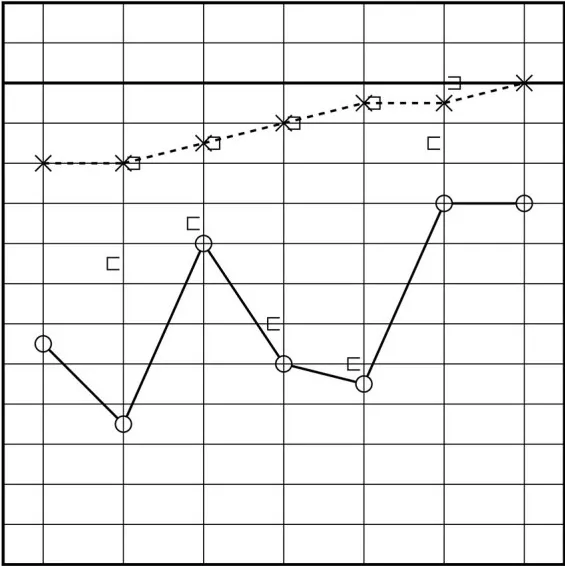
Postoperative audiogram. The 1-month postoperative audiogram had thresholds somewhat improved compared to the preoperative audiogram.
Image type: chart (chart)